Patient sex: M
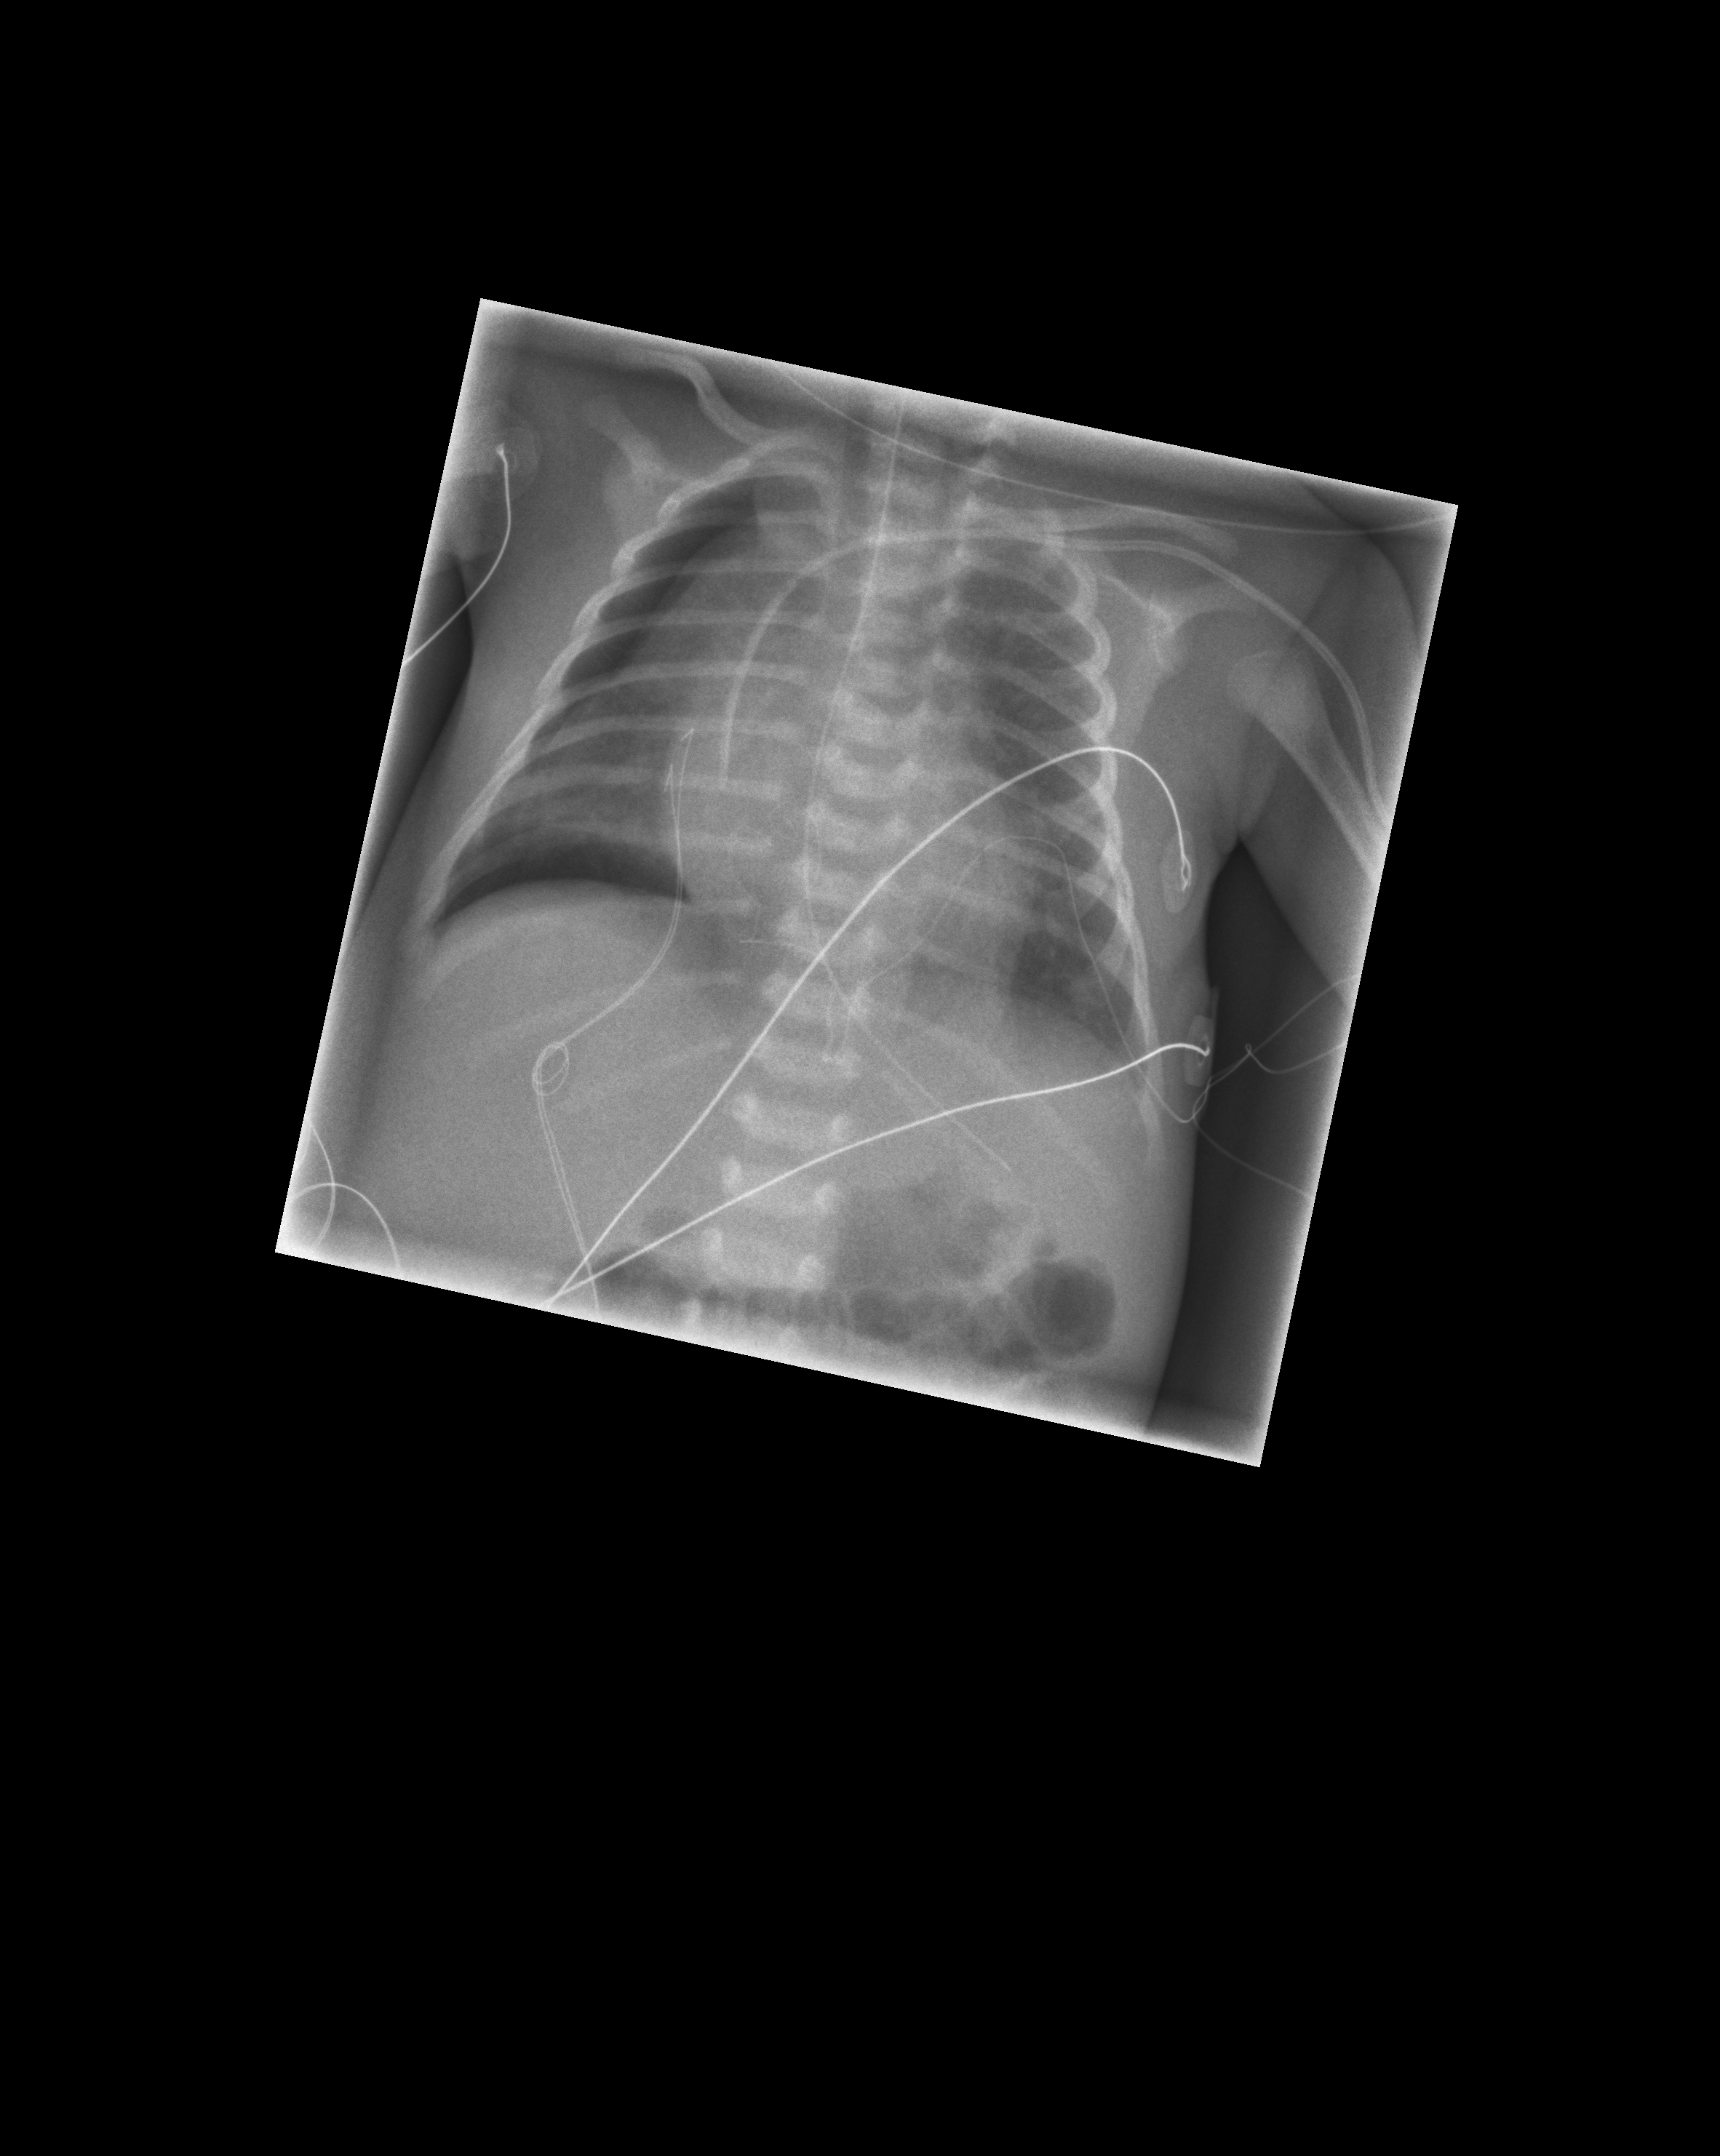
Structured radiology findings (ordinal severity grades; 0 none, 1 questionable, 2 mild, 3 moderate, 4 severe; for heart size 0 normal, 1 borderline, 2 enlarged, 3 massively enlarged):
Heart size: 0
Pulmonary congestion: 0
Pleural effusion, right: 0
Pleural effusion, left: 0
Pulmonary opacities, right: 0
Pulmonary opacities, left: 0
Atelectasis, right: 2
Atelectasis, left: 0